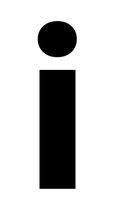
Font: Roboto_Condensed_Black